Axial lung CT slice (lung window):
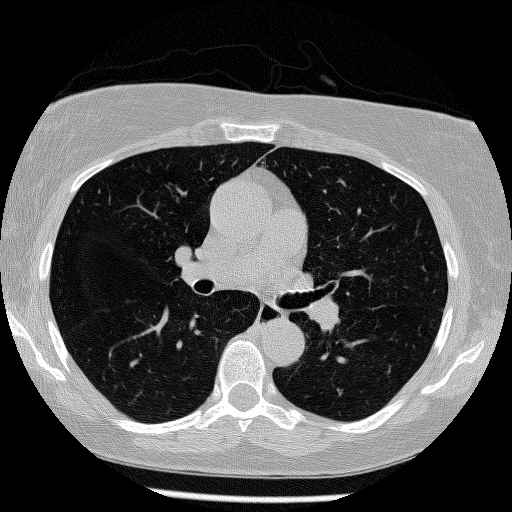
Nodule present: no